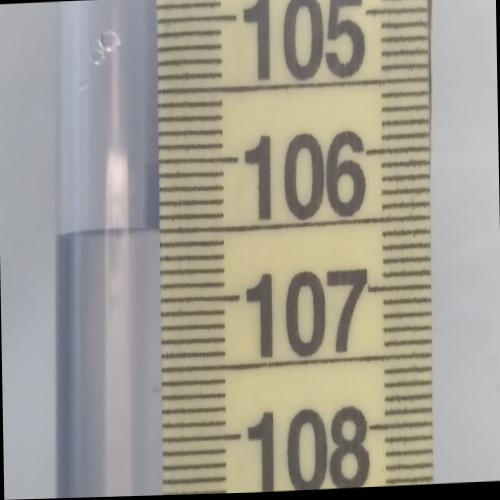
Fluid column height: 106.5 cm